Interaction volume radius: 10 \u00c5
Interaction volume height: 15 \u00c5
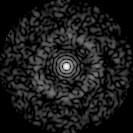
Disorder parameter: 0.8183